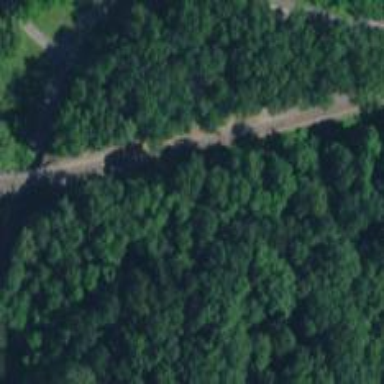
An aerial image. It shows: Railway track.